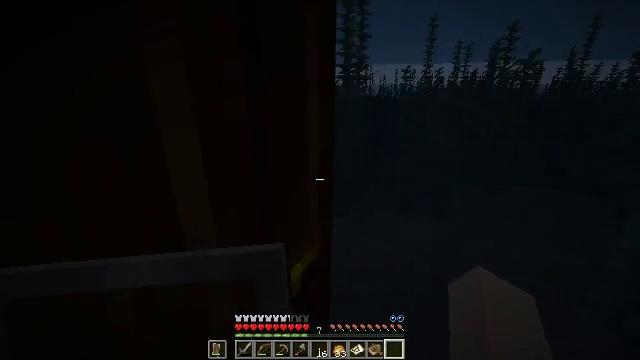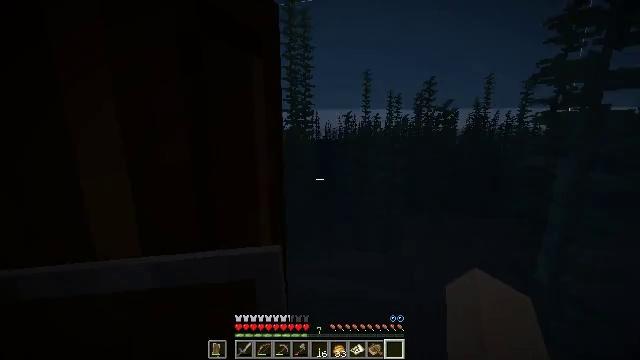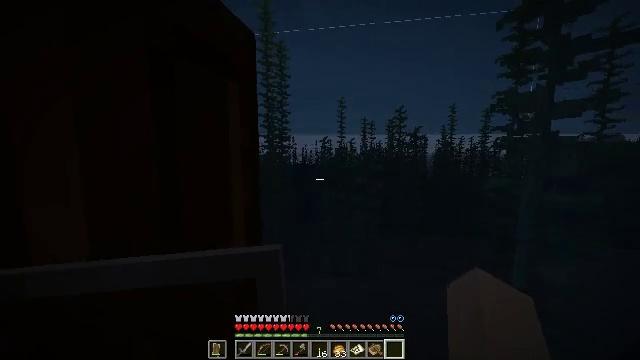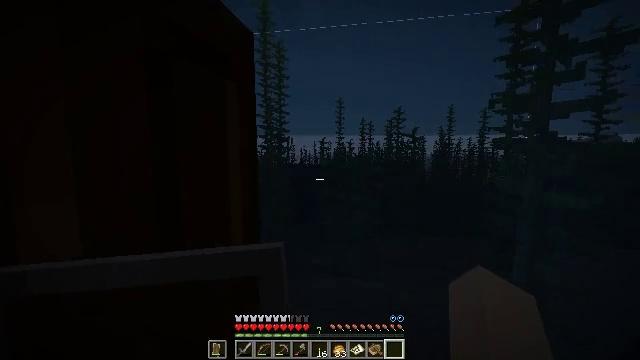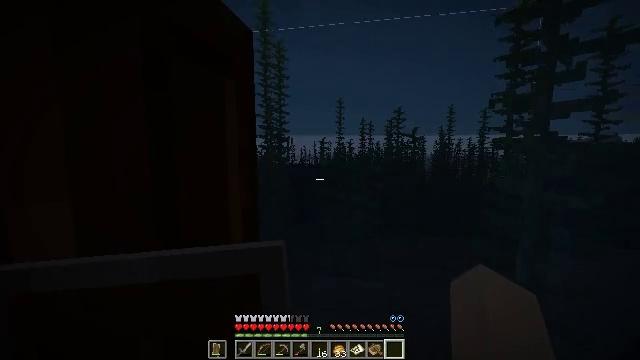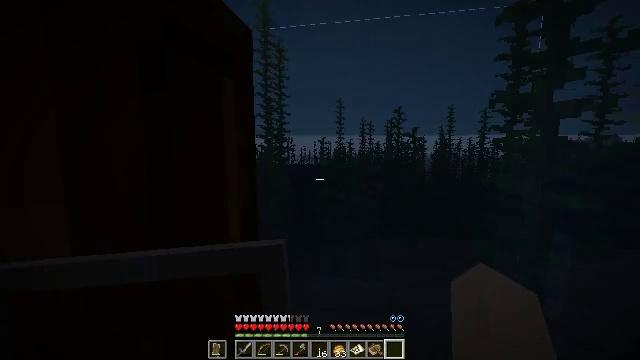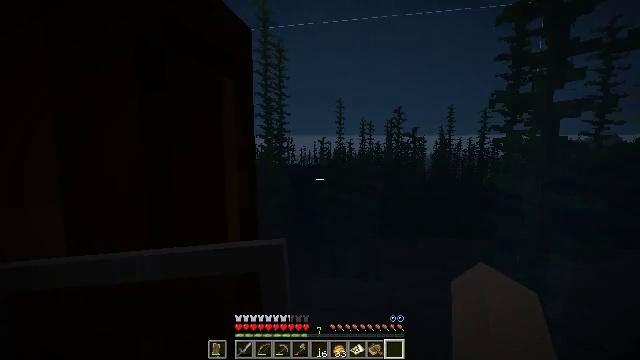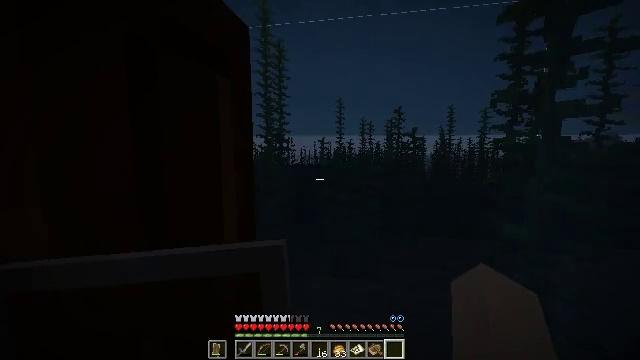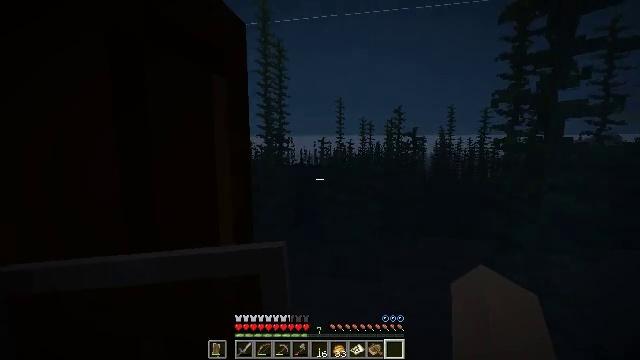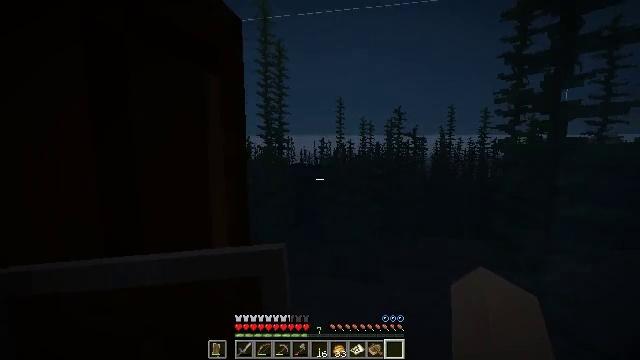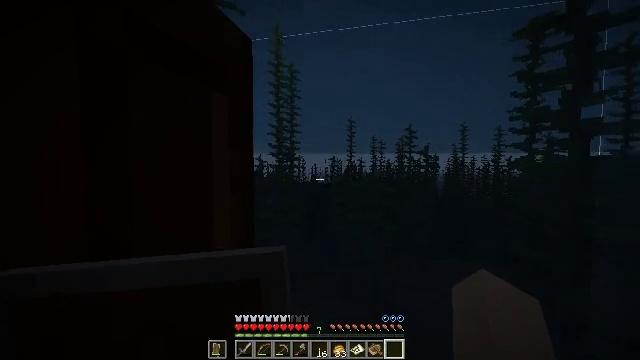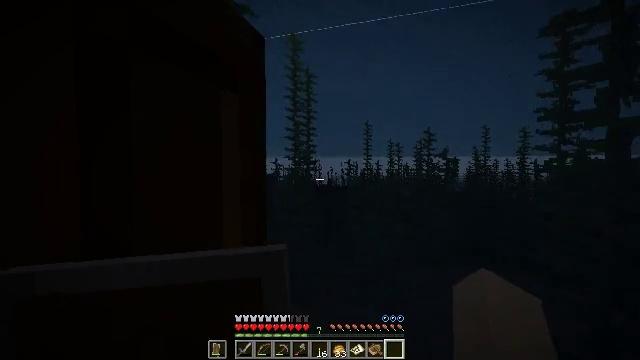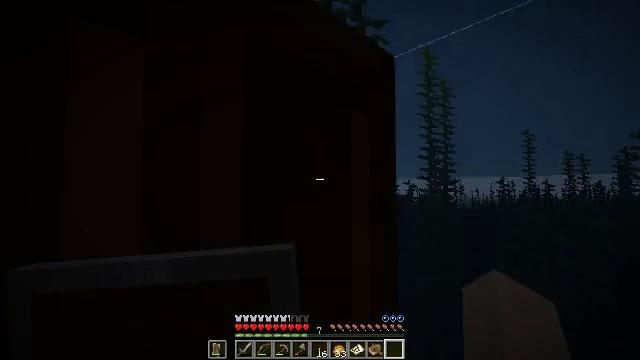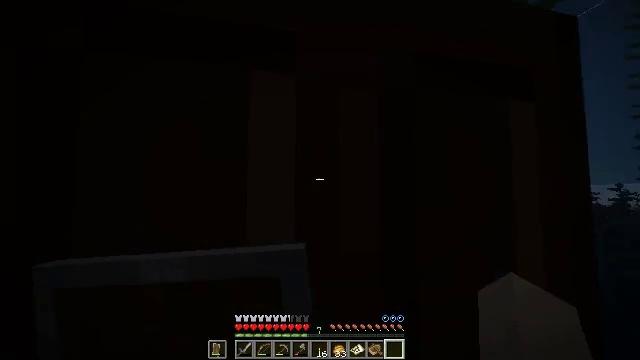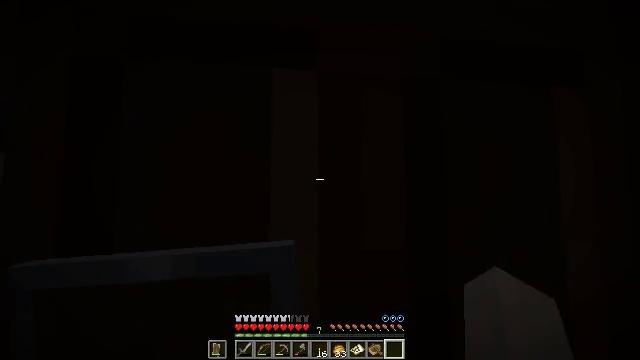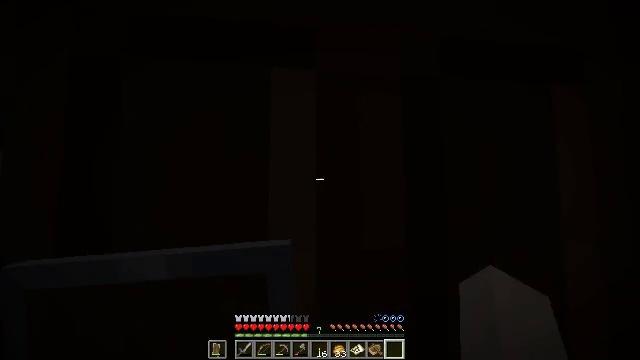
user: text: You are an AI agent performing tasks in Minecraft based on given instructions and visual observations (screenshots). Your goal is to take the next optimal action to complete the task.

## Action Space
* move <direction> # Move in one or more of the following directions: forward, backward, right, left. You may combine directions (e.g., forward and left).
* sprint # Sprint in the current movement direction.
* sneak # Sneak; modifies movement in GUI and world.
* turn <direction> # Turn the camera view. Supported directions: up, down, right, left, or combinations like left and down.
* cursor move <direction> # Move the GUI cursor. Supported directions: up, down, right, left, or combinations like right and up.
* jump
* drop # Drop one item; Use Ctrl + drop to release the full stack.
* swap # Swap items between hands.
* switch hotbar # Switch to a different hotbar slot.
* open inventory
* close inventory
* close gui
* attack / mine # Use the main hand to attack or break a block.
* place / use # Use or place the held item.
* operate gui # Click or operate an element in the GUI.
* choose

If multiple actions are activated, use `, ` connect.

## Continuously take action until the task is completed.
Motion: motion action
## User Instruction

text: Remove the dark oak door from the structure.
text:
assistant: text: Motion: turn right and up
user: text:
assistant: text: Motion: turn right and up
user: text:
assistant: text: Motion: no_op
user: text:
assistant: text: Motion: no_op
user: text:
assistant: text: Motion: no_op
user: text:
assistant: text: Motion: no_op
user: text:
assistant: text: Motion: move forward
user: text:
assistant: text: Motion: move forward
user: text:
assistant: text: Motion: move forward
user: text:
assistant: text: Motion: turn left and up
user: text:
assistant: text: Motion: turn left
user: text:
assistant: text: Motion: turn left and up
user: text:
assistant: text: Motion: turn left and up
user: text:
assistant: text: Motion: turn left
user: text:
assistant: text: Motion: no_op
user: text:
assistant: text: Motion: no_op
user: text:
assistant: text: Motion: turn left and up
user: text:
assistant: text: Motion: turn left and up
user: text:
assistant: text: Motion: turn left and up
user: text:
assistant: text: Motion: turn left and up
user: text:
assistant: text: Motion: turn left and up
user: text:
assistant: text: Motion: turn left and up
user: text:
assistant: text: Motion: turn left
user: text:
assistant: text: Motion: turn left and up
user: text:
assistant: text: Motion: turn left and up
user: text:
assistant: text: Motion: no_op
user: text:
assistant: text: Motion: turn right and up
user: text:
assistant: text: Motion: turn right and up
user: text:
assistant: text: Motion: turn right and up
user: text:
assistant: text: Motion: turn up